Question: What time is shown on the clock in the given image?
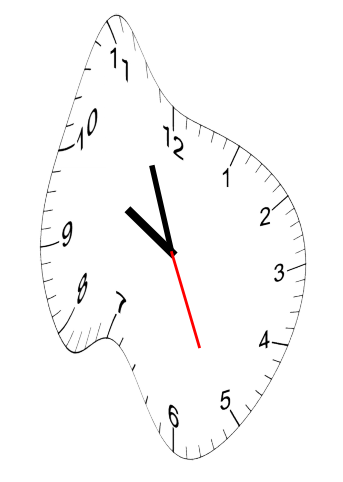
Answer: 09:56:26